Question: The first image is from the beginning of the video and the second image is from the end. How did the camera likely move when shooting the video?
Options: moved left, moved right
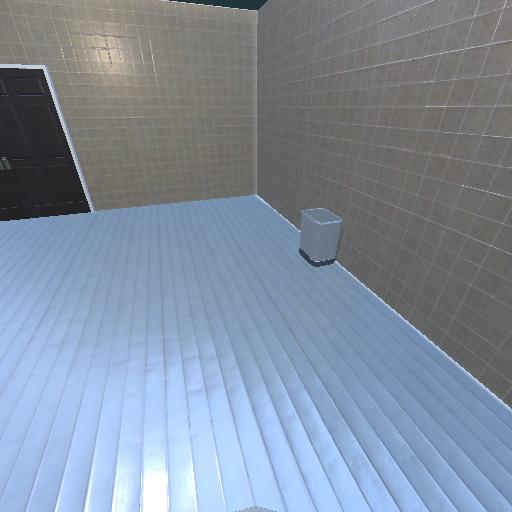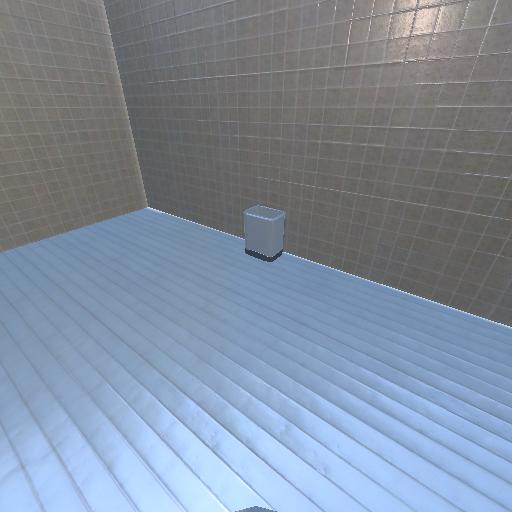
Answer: moved left